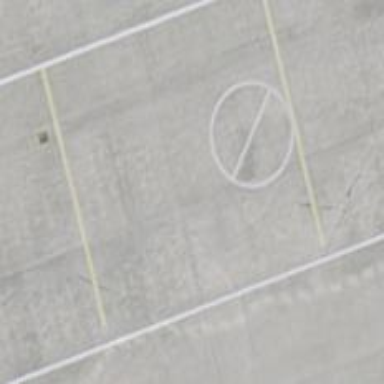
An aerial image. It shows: Airport parking position.